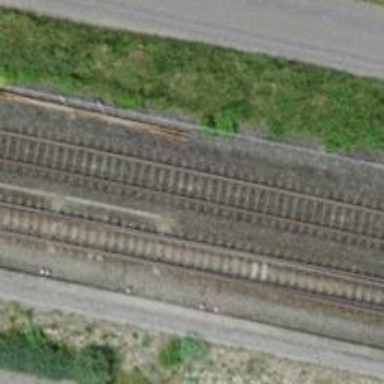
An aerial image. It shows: Railway track with contact line for electrification.